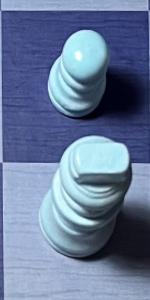
Label: King_White